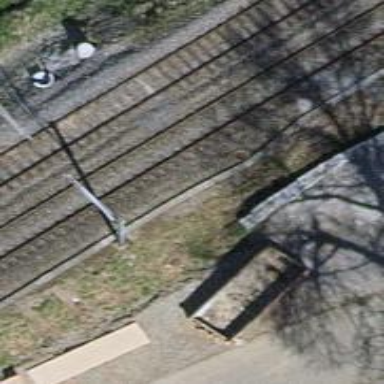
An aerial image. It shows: Railway signal.